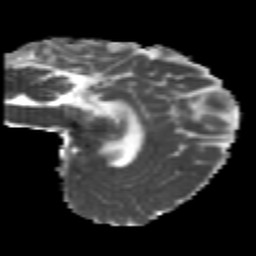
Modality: MD
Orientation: sagittal
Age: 20
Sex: female
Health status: healthy
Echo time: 0.074 s